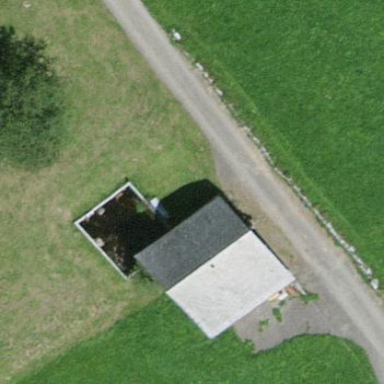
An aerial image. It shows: Farm auxiliary building.